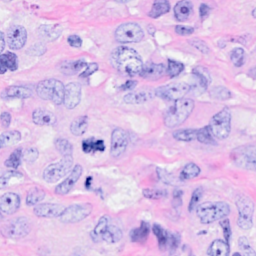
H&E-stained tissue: Breast